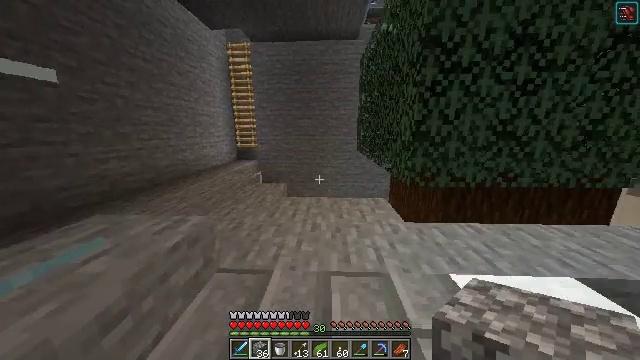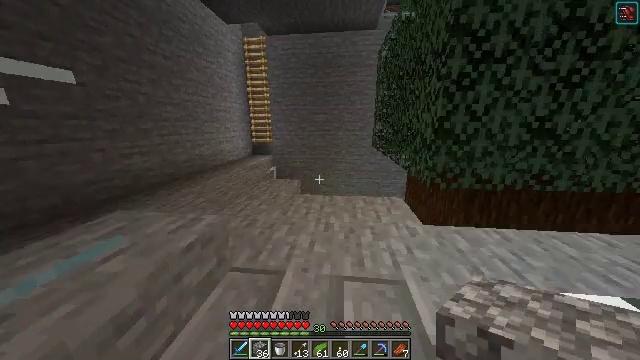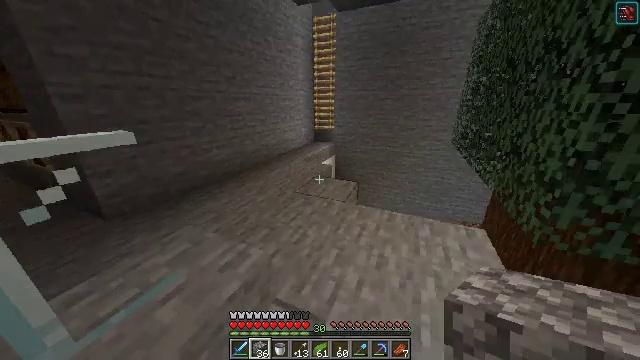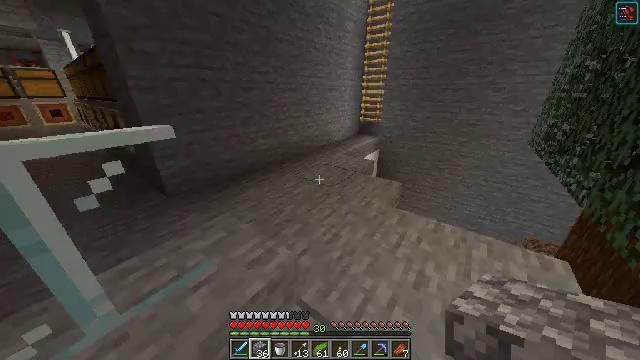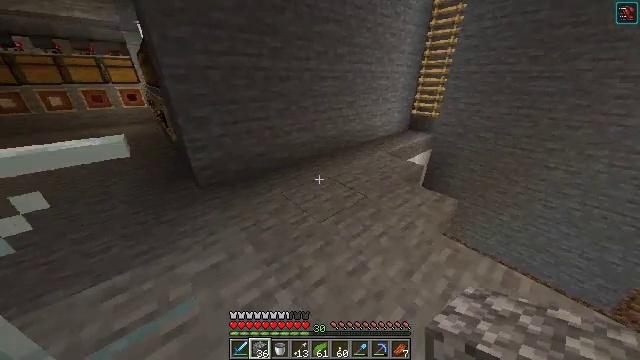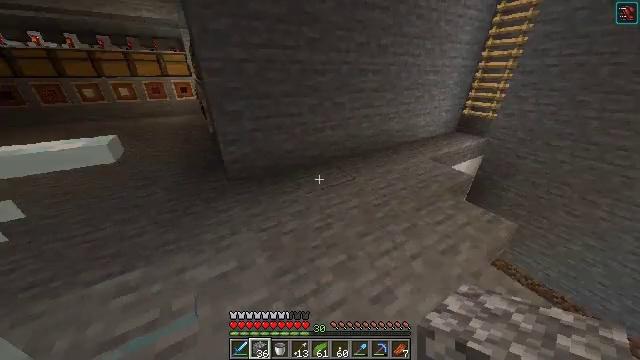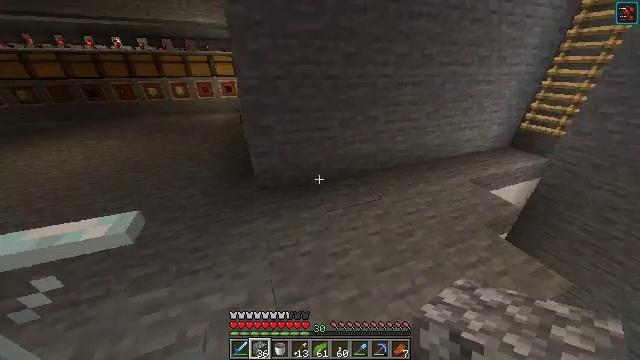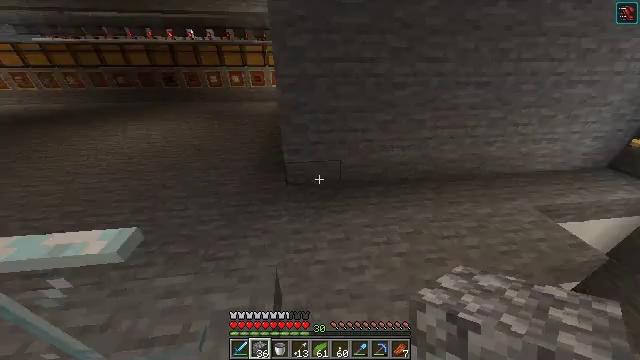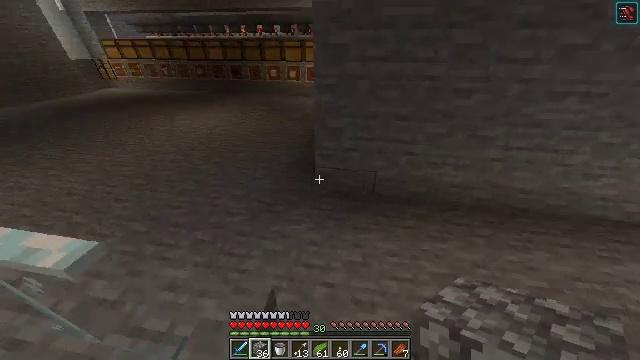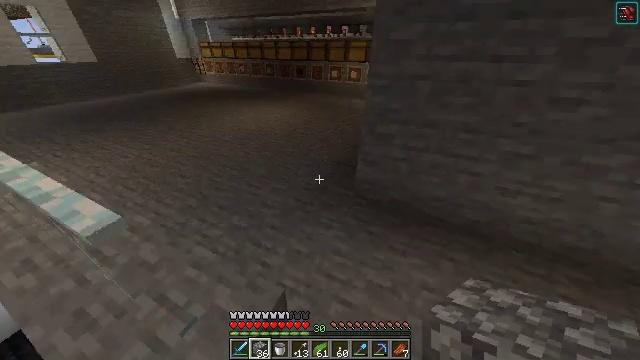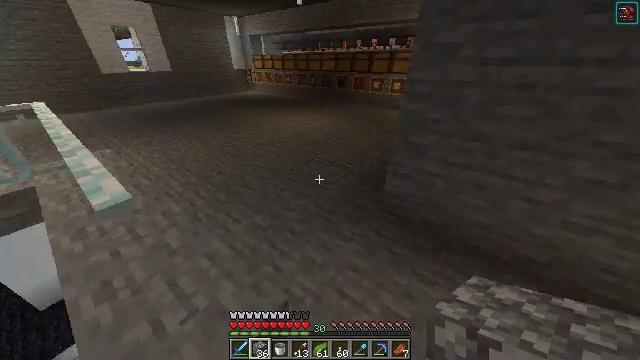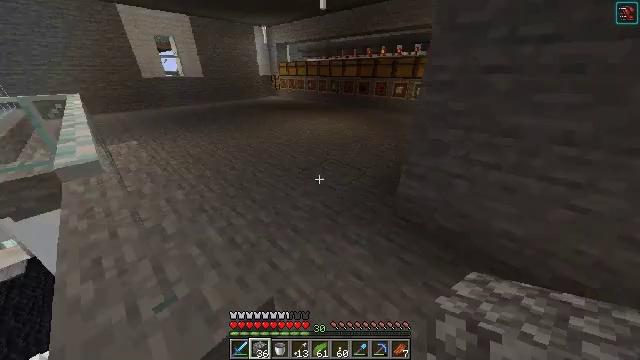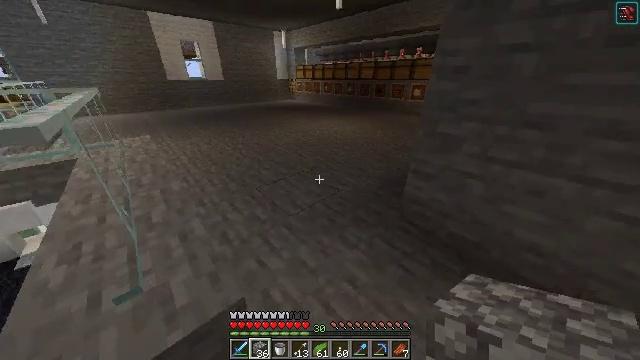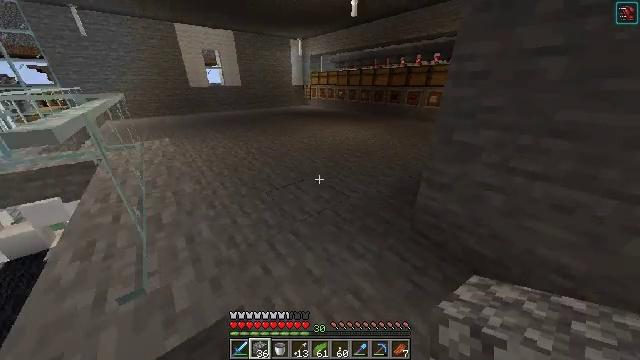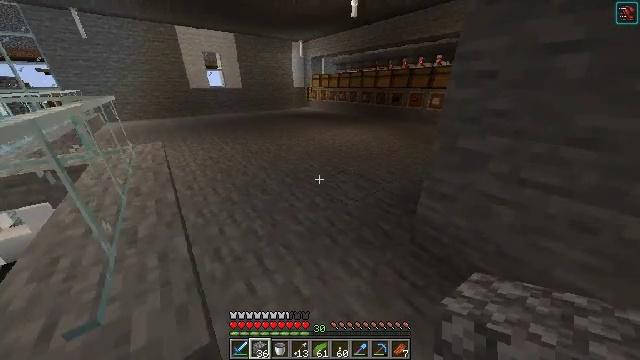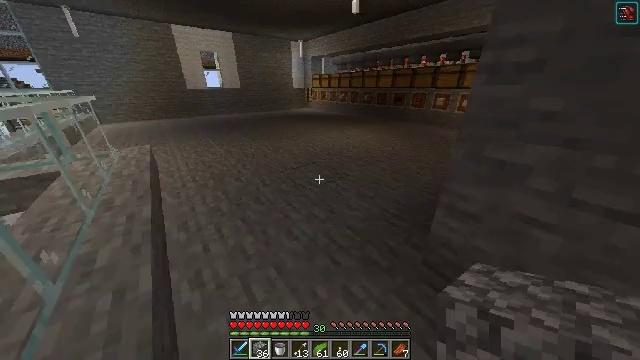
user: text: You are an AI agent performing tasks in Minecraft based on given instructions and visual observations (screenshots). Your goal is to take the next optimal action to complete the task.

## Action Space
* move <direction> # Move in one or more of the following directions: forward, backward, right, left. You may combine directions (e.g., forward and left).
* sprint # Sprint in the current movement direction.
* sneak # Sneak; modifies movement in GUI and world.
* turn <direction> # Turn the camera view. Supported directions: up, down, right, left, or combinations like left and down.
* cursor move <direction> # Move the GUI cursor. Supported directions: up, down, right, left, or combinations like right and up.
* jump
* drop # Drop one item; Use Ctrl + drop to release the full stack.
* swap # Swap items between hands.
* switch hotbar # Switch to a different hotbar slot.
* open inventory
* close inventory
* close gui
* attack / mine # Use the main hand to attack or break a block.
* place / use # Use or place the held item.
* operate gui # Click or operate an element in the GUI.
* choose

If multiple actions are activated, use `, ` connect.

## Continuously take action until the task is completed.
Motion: motion action
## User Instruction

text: Gather stone slabs for reuse.
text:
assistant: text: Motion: move forward, turn left and down
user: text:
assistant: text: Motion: move forward, turn left and down
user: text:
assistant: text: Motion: move forward, turn left and down
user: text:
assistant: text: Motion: move forward, turn left and down
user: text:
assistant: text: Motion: move forward, turn left and down
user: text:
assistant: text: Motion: move forward and move right, turn left and down
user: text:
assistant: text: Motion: move forward and move right, turn left and down
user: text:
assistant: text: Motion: move forward and move right, turn left
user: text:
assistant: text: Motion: move forward and move right, turn left
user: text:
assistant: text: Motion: move forward and move right, turn left and up
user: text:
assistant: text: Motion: move forward, turn left and up
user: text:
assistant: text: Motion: move forward, turn left and up
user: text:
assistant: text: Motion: move forward, turn left and up
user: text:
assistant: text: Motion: move forward
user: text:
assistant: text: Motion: move forward and move left
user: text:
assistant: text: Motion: move forward and move left
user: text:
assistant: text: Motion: move forward and move left
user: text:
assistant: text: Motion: move forward and move left
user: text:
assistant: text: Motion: move forward
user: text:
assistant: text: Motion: move forward
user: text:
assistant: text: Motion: move forward
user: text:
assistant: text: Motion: move forward, turn up
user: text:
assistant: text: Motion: move forward, turn down
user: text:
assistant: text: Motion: move forward
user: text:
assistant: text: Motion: move forward
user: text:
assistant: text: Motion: move forward
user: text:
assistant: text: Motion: move forward
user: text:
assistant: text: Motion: no_op
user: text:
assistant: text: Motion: no_op
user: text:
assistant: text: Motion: no_op